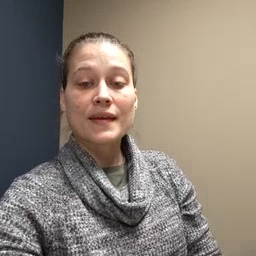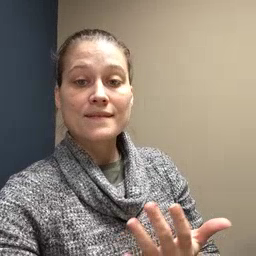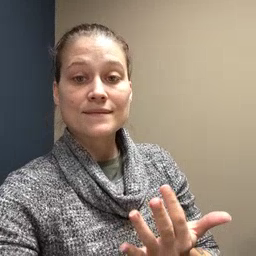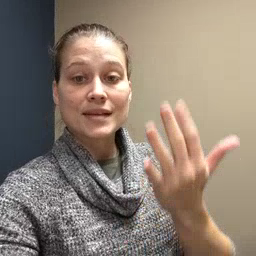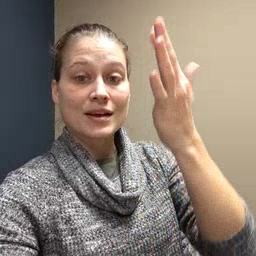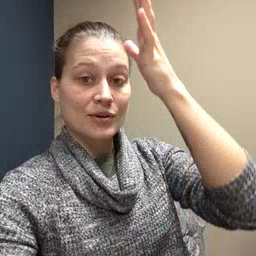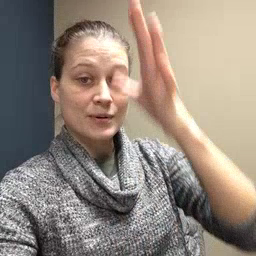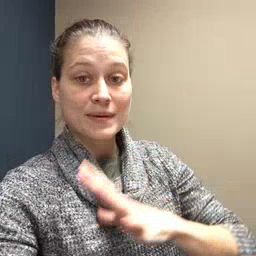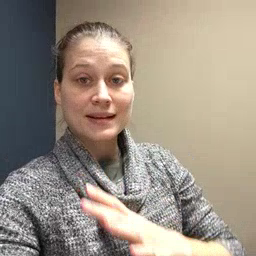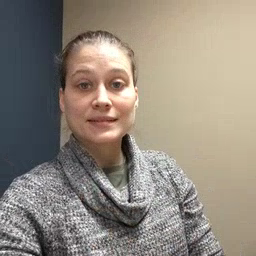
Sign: fireman